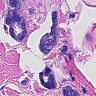
Metastatic tissue present: yes